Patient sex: M
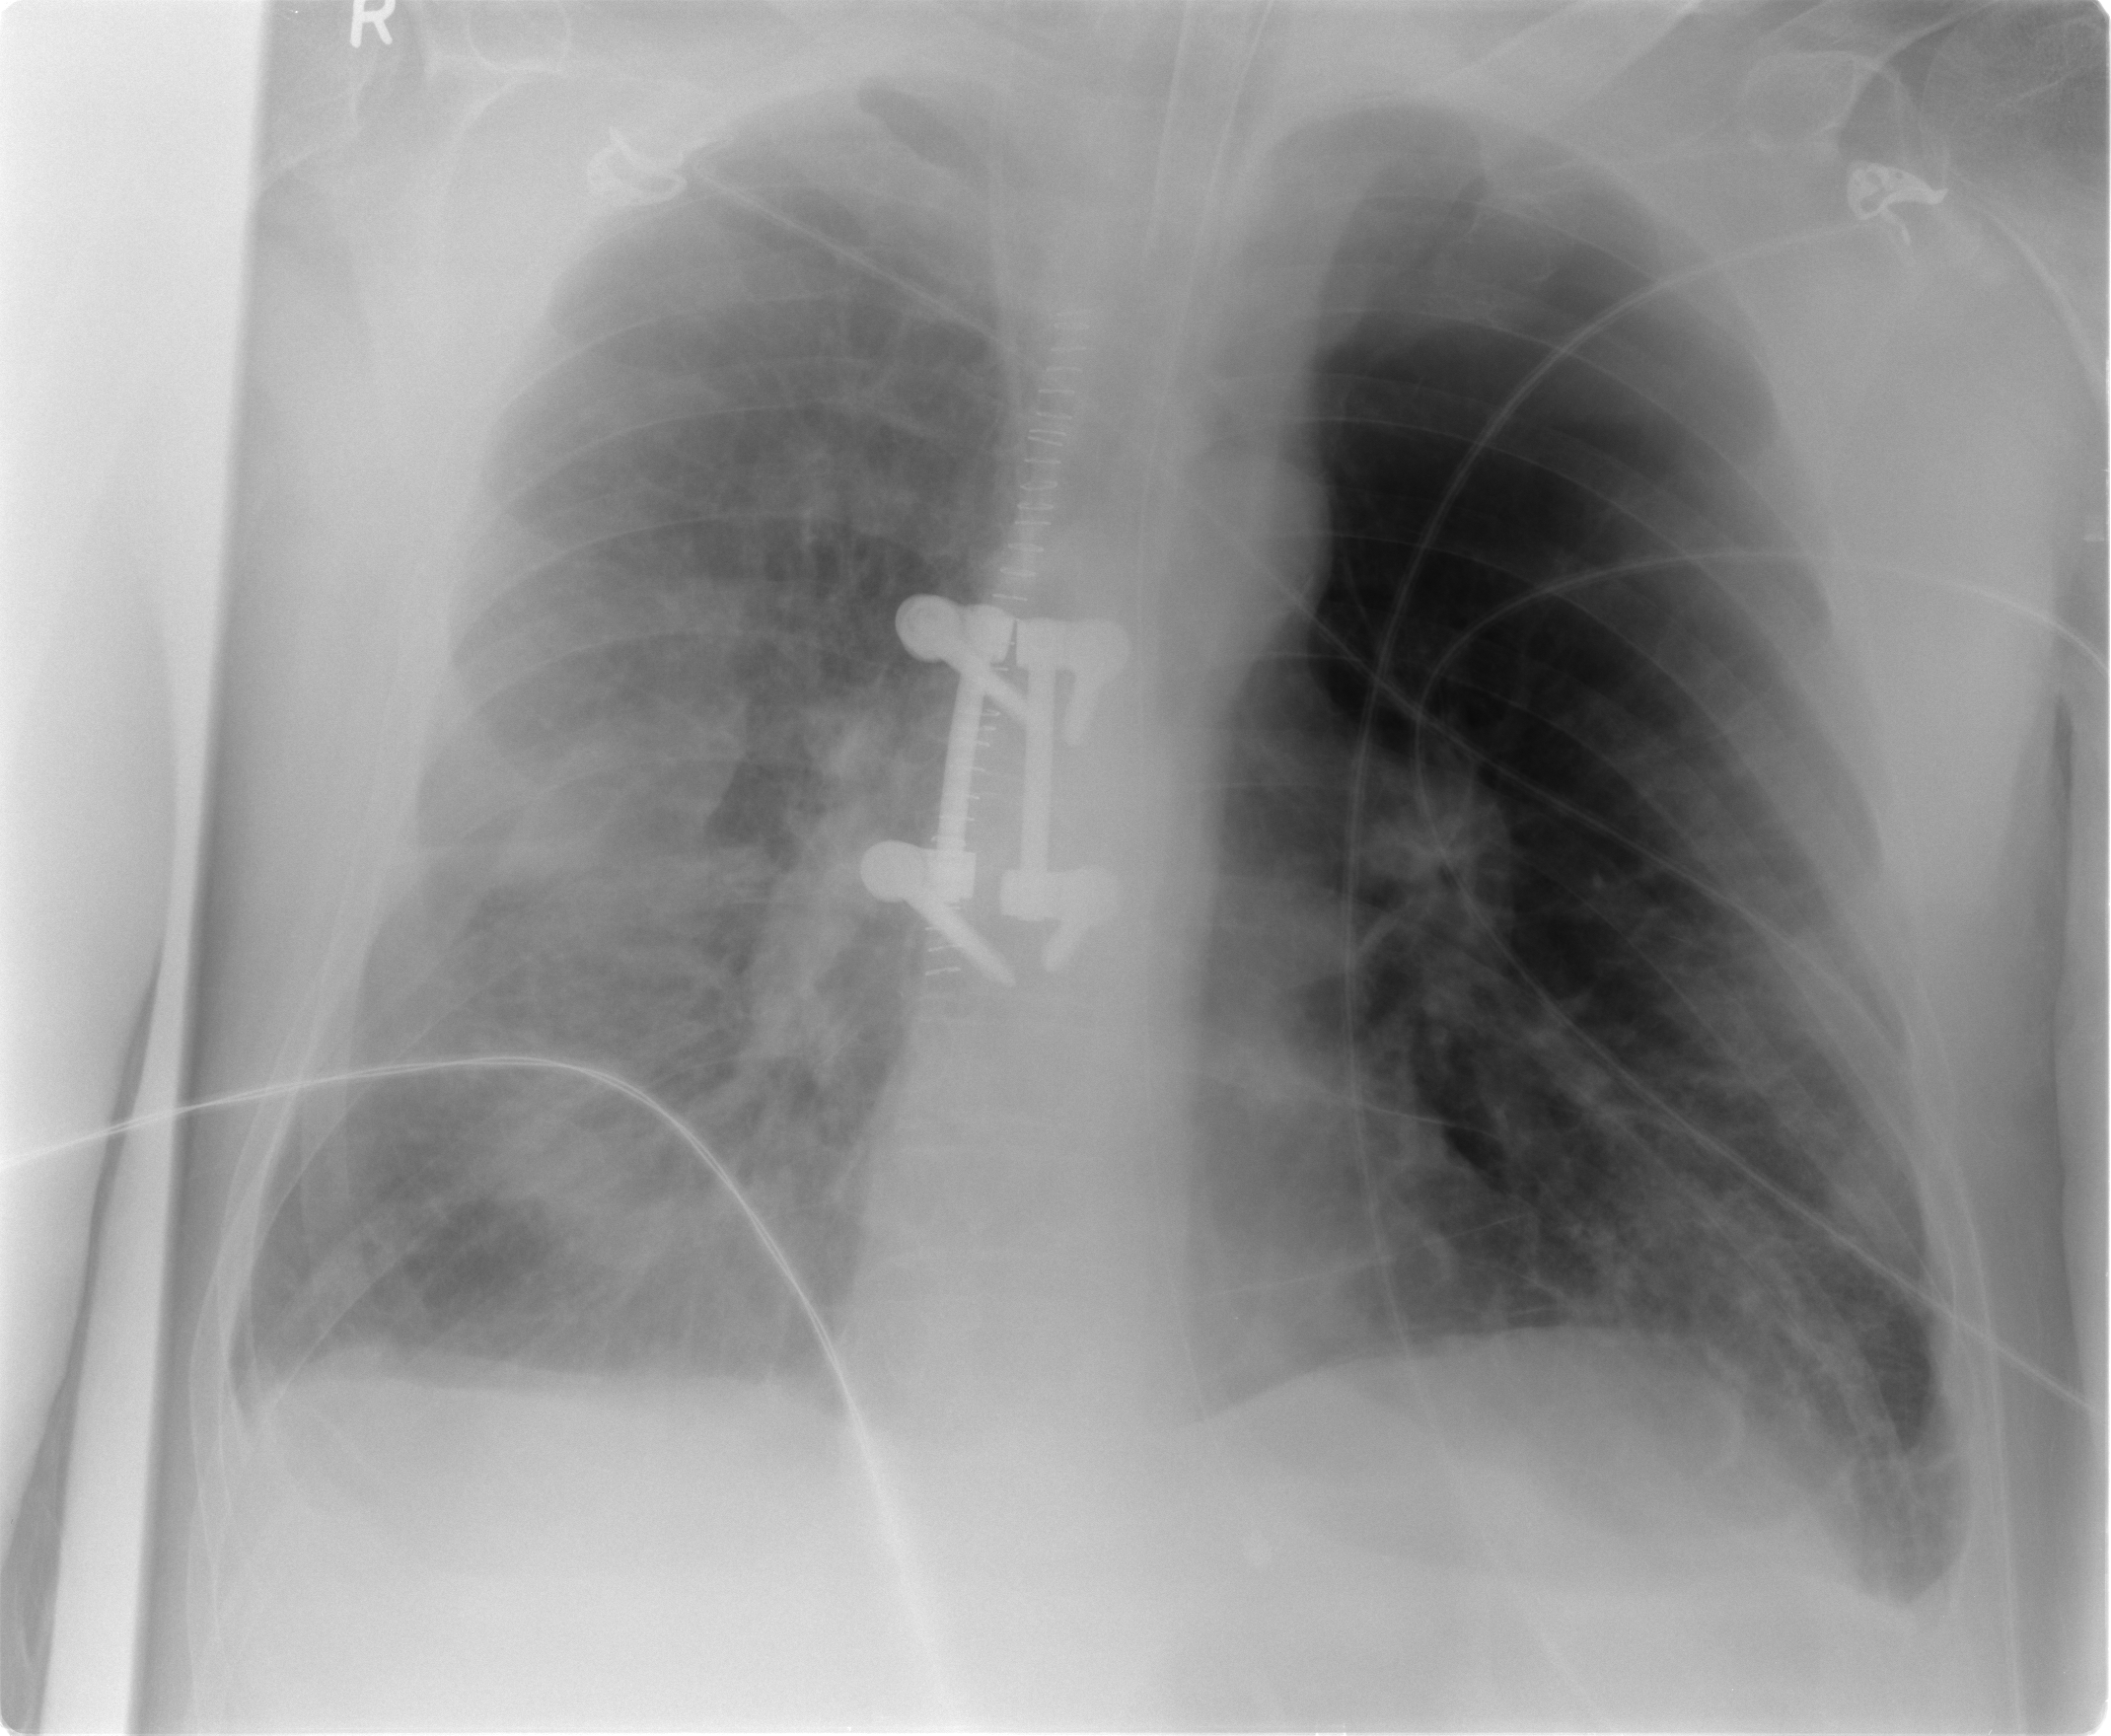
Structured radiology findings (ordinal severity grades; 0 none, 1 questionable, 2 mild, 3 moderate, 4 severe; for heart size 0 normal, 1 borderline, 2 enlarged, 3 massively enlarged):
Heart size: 0
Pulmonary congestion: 1
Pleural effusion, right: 3
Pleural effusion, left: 2
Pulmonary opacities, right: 3
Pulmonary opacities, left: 2
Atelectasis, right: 3
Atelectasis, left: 2